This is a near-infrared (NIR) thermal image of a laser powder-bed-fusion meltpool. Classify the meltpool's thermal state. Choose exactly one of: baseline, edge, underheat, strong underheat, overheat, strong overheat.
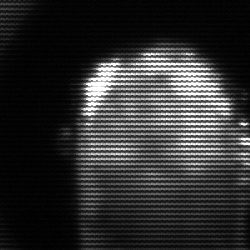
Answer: baseline